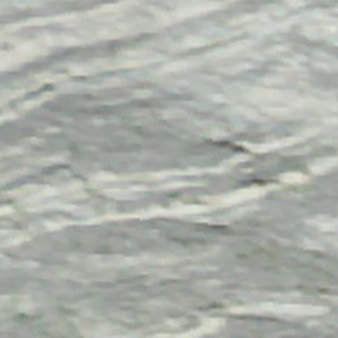
Label: other